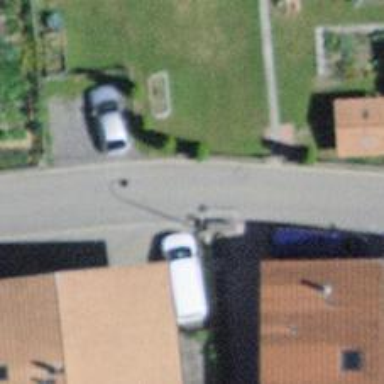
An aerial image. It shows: Alleyway designated as service road.